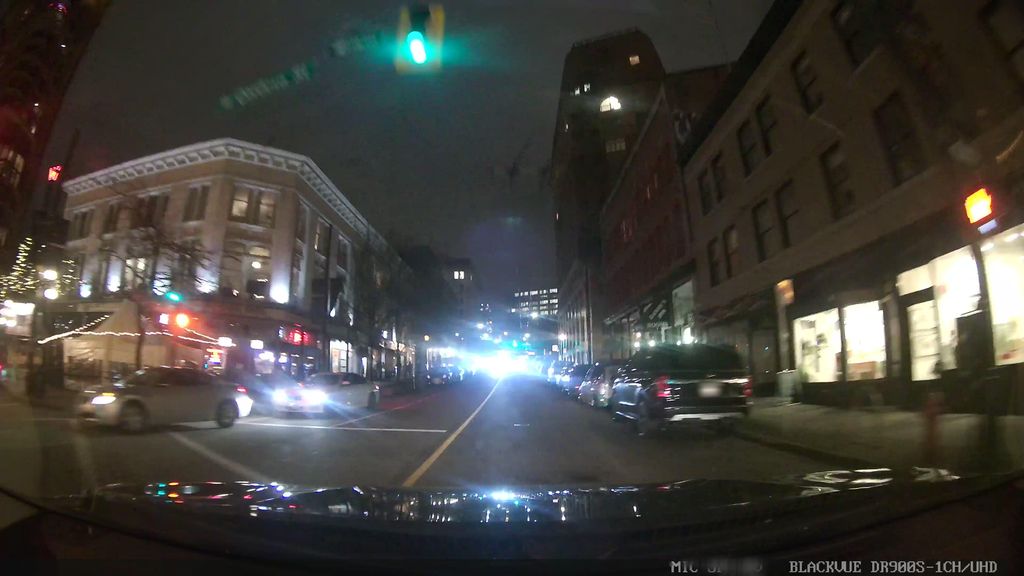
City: vancouver